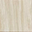
Piece: xx